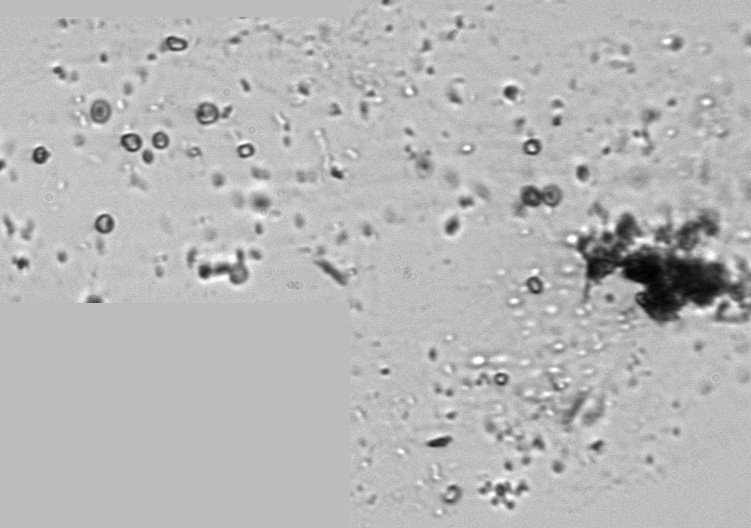
Label: Phaeocystis